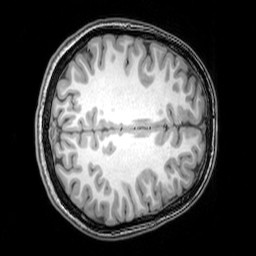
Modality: T1w
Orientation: axial
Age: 21
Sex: female
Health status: healthy
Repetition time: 0.081 s
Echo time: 0.037 s